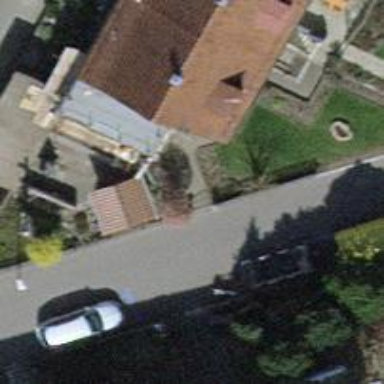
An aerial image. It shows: Building with tiled roof.